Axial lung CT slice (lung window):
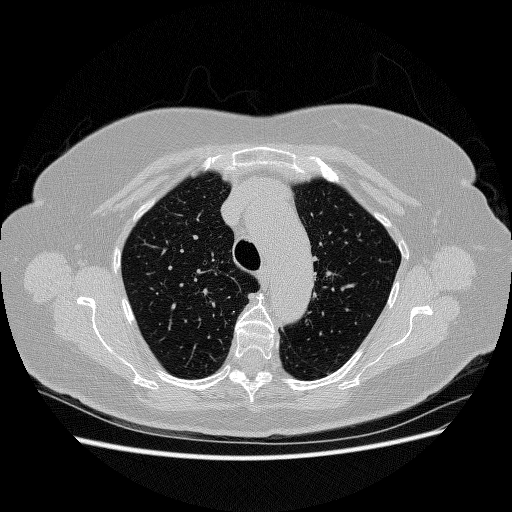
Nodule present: no